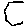
Label: hexagon